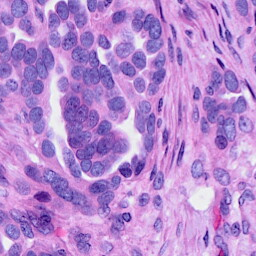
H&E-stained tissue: Ovarian